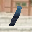
Label: 1